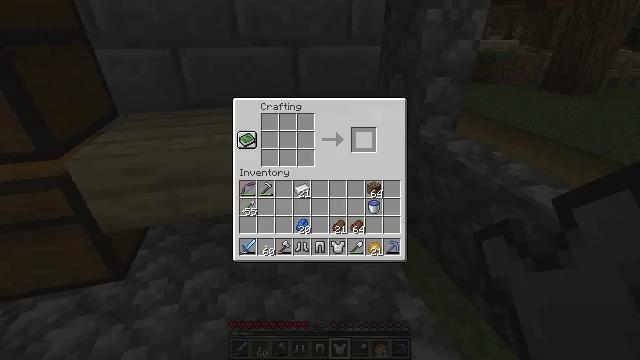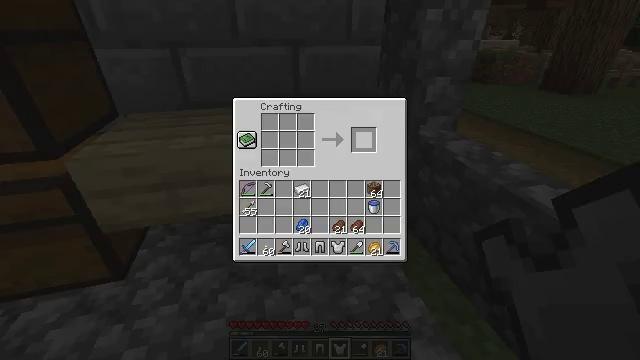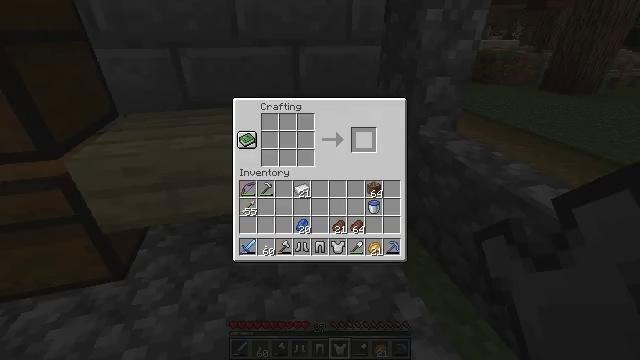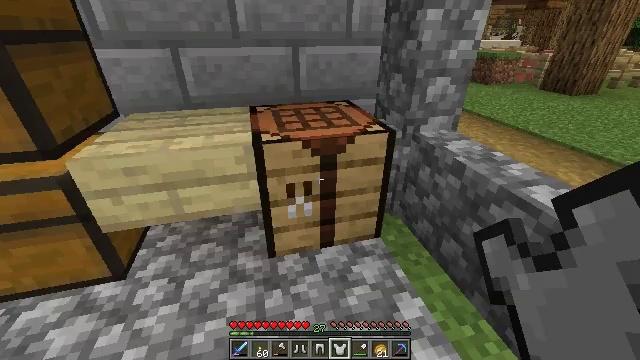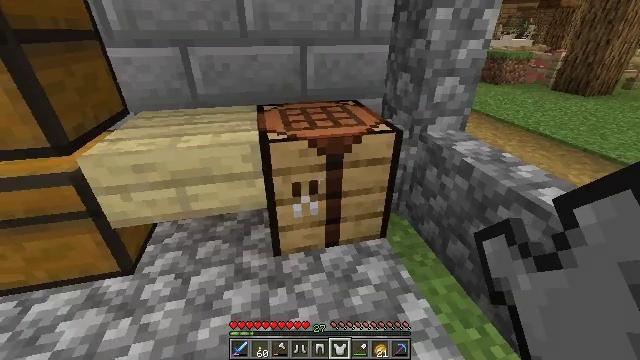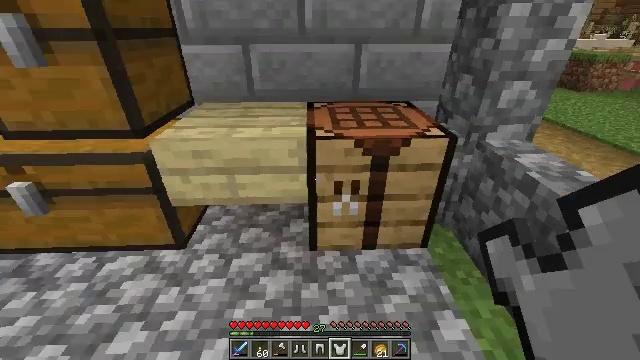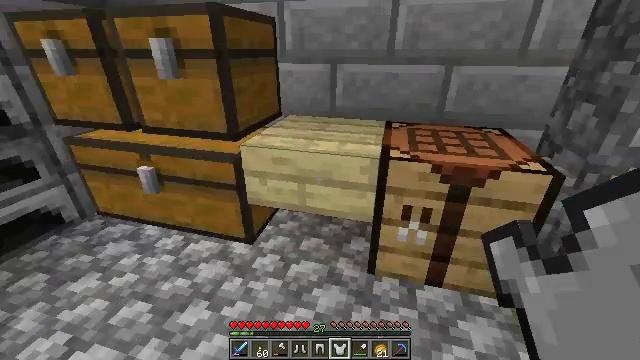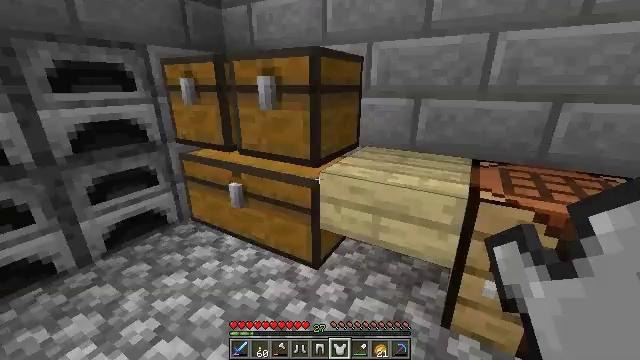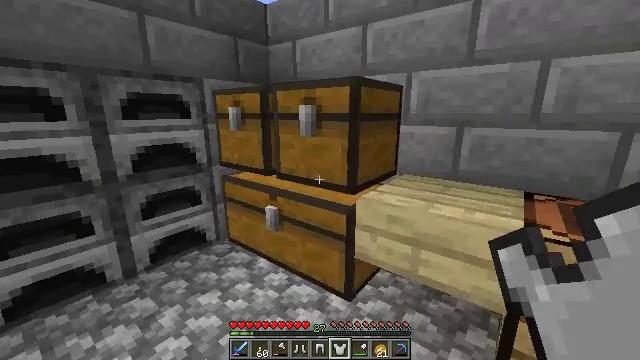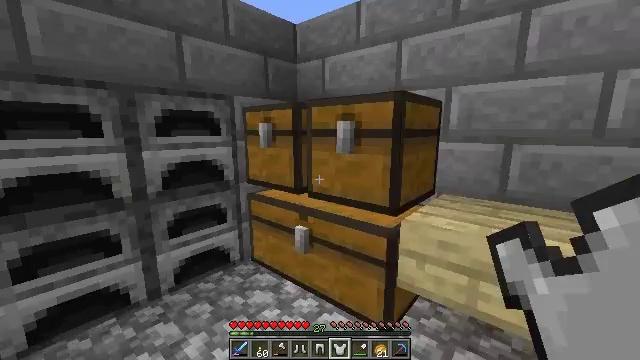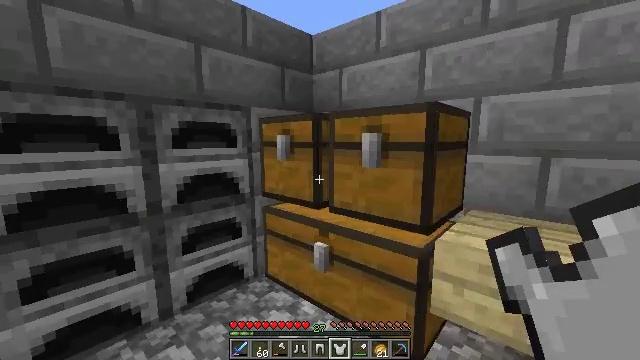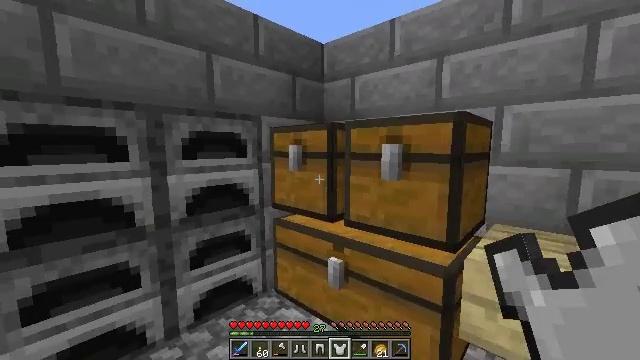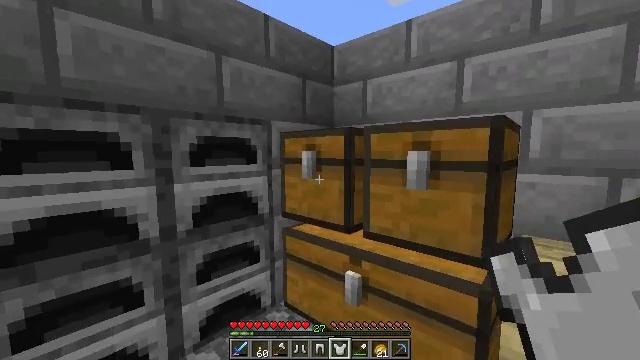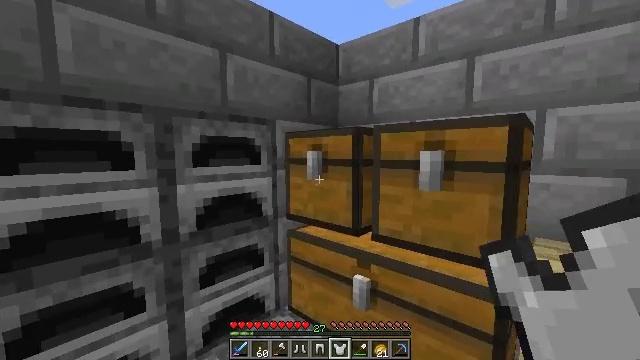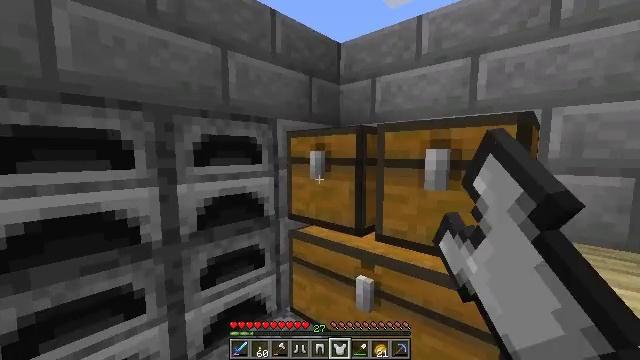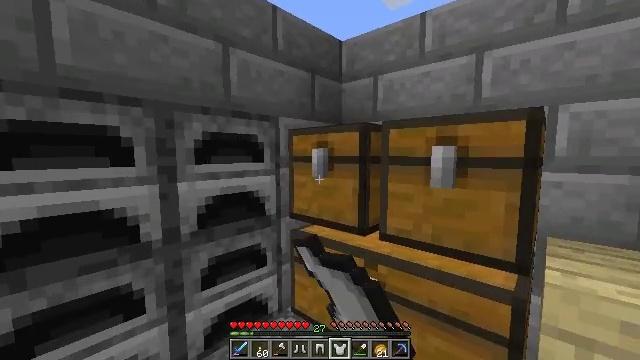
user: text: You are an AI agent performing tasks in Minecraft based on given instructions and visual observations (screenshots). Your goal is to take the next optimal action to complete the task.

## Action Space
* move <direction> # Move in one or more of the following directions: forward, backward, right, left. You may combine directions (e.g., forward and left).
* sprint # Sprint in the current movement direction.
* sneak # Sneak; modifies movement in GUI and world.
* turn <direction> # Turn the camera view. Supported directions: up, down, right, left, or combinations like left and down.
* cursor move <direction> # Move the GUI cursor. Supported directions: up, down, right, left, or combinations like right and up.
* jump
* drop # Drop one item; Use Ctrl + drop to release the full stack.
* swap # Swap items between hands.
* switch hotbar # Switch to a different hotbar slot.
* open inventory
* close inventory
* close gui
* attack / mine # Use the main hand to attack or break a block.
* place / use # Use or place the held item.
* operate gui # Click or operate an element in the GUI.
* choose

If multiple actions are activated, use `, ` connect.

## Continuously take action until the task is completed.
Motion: motion action
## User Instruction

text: Combine gold ingots to make a golden helmet.
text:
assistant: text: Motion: open gui
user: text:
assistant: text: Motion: no_op
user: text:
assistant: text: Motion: no_op
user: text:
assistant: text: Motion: turn left, close gui
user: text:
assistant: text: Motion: turn left, open inventory
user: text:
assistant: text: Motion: turn left and up
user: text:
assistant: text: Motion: move left, turn left and up
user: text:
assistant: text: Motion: move forward and move left, turn left and up
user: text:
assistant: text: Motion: move forward and move left, turn left and up
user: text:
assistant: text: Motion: move forward and move left, turn left and up
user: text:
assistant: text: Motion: move forward and move left, turn up
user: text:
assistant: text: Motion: turn up
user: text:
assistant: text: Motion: use / place
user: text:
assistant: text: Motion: use / place
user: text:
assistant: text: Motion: use / place
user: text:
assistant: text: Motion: no_op
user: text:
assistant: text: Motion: no_op
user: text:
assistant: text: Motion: no_op
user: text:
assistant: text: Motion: no_op
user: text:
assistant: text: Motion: no_op
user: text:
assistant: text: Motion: no_op
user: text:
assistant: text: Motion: no_op
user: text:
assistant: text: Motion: no_op
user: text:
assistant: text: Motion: no_op
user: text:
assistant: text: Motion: no_op
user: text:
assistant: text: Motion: no_op
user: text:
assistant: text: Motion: cursor move up
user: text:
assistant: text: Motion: cursor move up
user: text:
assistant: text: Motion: no_op
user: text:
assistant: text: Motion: no_op